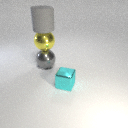
large gray metal sphere below large gray rubber cylinder